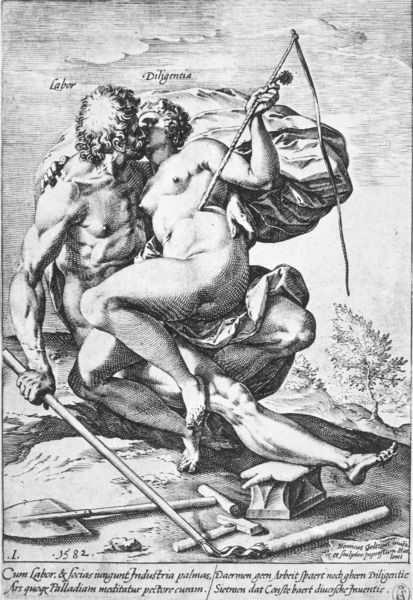
Titel: Labor and Diligence/ Arbeit und Fleiß
Künstler: Hendrik Goltzius
Institution: Amsterdam, Berlin, Haarlem, London, New York, Rotterdam
Schlagwörter: baum, berg, himmel, kämpfer, mann, nackt, umhang, bäume, frau, schwarz, zeichnung, tuch, gewand, stoff, arbeit, stock, kuss, liebe, stab, fels, peitsche, kiste, liebespaar, hobel, werkzeug, hammer, rute, berührung, schaufel, spaten, geißel, achilles, fleiss, dreschflegel, penthesilea